Question: I have a control which is a TreeView node that will always be set to the name of the PC you're currently running the tested software on. Therefore I need the Search Property for the control's Name property to be set to 'Environment.MachineName like so:

The problem with this is that inside 'UIMap.Designer.cs' I can see the generated code that this makes and it's trying to use 'Environment.MachineName' as a string:
'''
this.SearchProperties[WinTreeItem.PropertyNames.Name] = "Environment.MachineName";
'''
Obviously this approach won't work, and it's not possible to manually edit 'UIMap.Designer.cs' to change this. How can I make this work then?
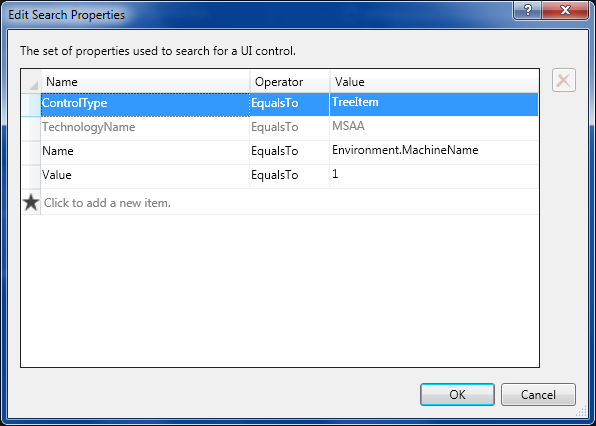
Answer: The general approach is to use the UI Map editor to remove that search item. This should be possible from the window shown in the question. Then, in the test method that needs to do the search, add a statement something like
'''
this.uimap.controlNames.SearchProperties[WinTreeItem.PropertyNames.Name]
= Environment.MachineName;
'''
or
'''
this.uimap.controlNames.SearchProperties.Add(name, Environment.MachineName;
'''
The precise statement depends on the structure of the controls, so where I wrote '.controlNames.' it may need a series of dot-separated control names.